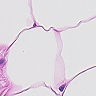
Metastatic tissue present: no